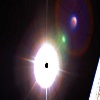
Label: sunburn